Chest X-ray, AP view. Patient: 33 years old, sex M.
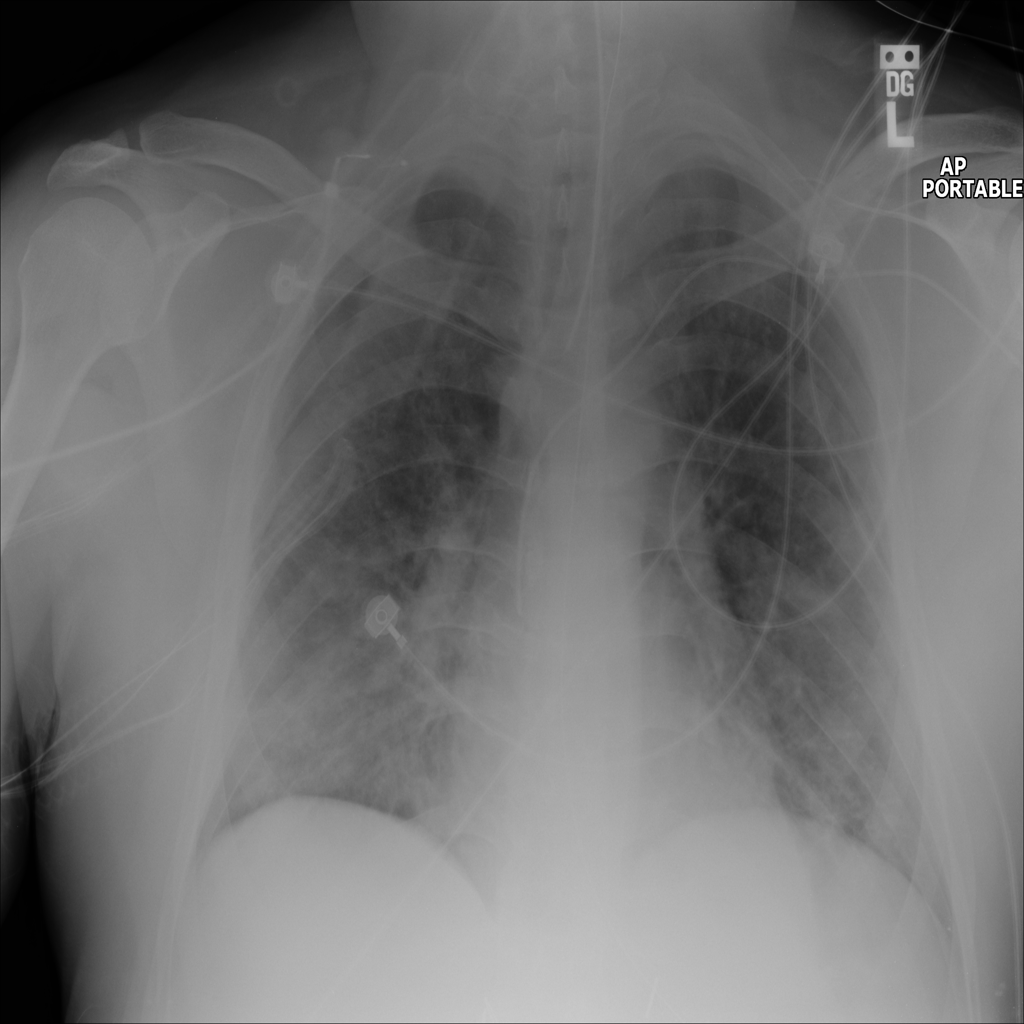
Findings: No Finding